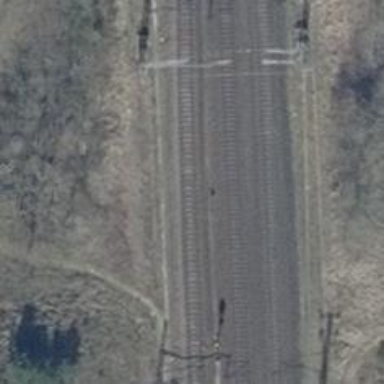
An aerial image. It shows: Siding railway line with electrified contact line for the trains.